Interaction volume radius: 5 \u00c5
Interaction volume height: 35 \u00c5
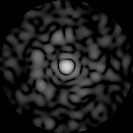
Disorder parameter: 0.8408